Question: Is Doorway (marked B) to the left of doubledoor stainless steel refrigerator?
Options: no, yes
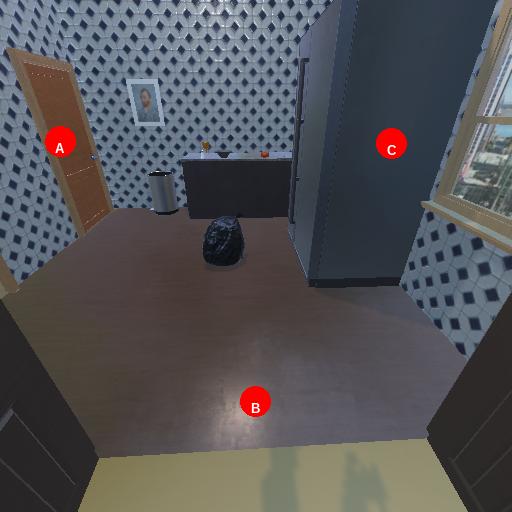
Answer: no